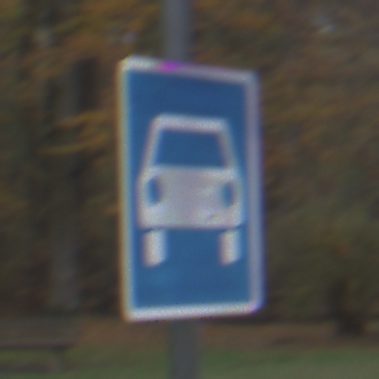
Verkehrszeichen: Kraftfahrstrasse
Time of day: SunriseSunset
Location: Outdoor (Nature)
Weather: PartlyCloudy
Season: Autumn
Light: Natural